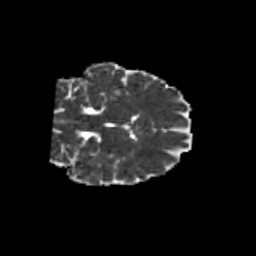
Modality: MD
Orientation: coronal
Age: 41
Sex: female
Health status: healthy
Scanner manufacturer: siemens
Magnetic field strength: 3 T
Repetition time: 10.8 s
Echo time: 0.082 s